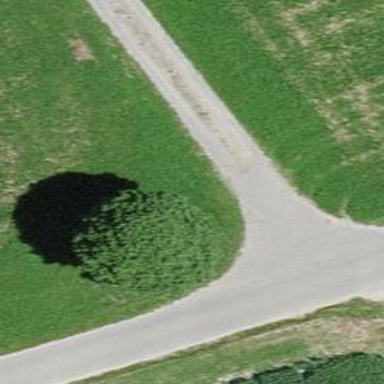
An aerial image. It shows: Beautiful tree in nature.